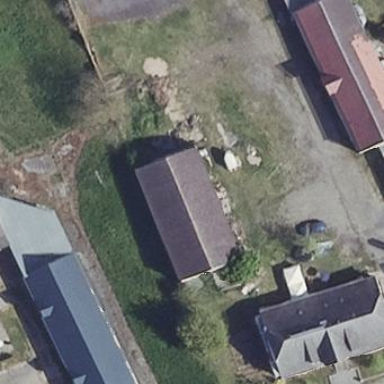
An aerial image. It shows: Shed.